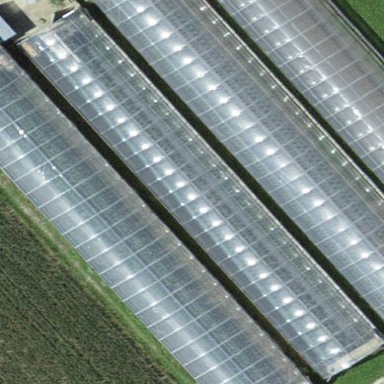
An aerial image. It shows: Greenhouse.